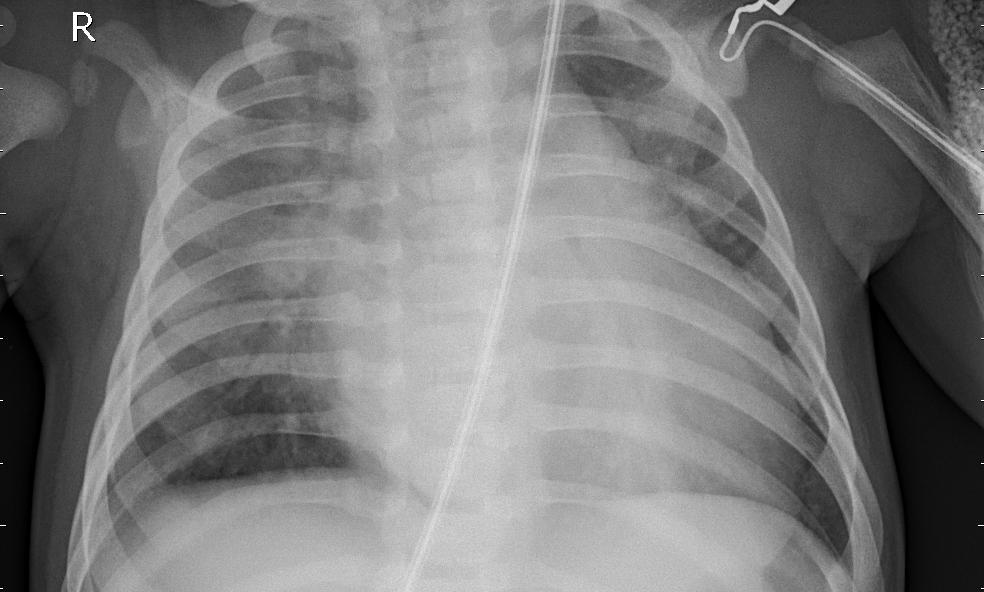
Diagnosis: PNEUMONIA